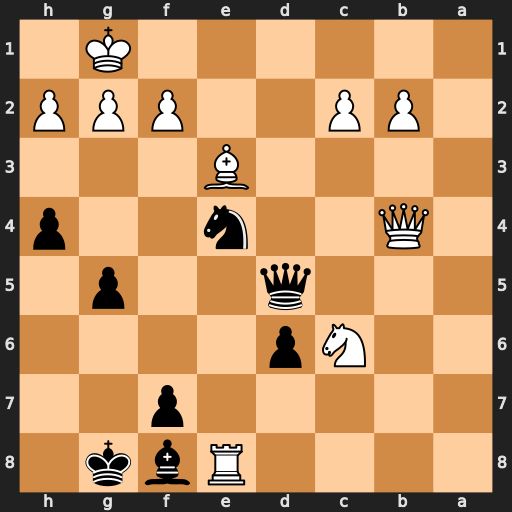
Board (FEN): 4Rbk1/5p2/2Np4/3q2p1/1Q2n2p/4B3/1PP2PPP/6K1
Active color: b
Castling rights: -
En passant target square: -
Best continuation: Qd1+ Qe1 Qxe1#